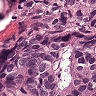
Metastatic tissue present: yes